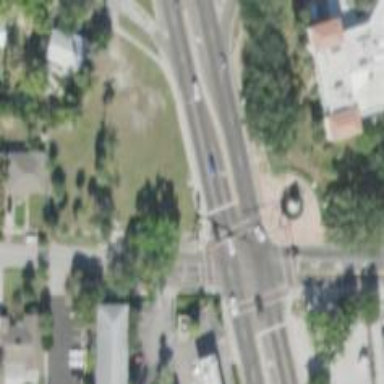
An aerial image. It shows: Marked road crossing.